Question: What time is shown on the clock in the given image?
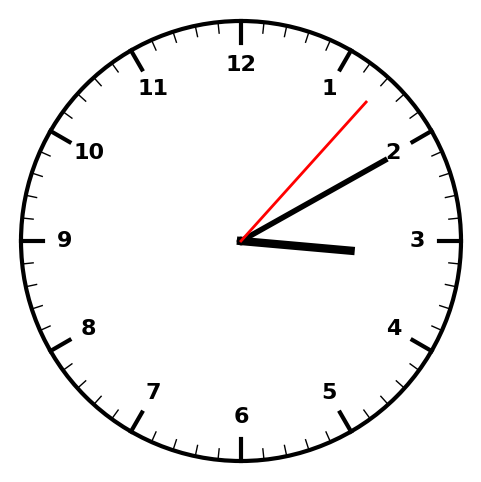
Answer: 03:10:07